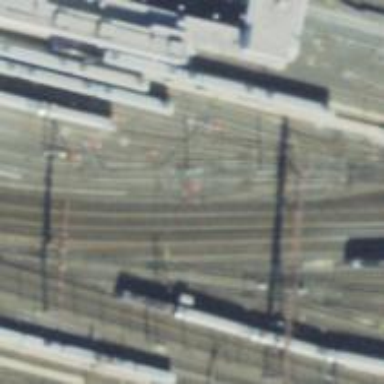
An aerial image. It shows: Railway yard used for servicing trains.